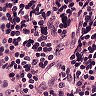
Metastatic tissue present: no